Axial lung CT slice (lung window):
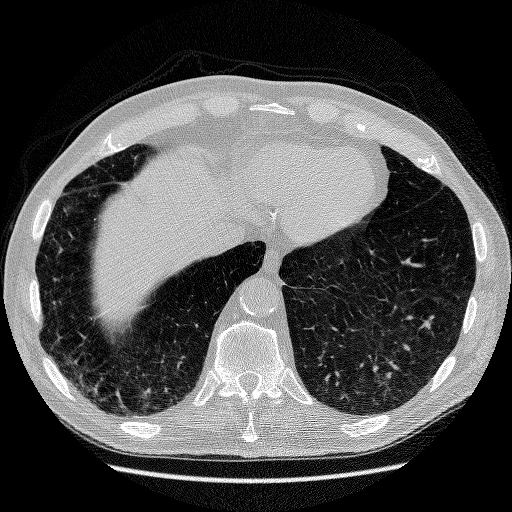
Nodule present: no